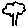
Label: tree